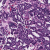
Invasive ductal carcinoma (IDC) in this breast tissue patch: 1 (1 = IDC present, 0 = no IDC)